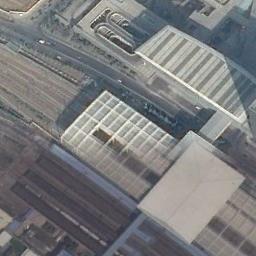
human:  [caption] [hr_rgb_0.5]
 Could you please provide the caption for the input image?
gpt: There are many buildings of different shapes beside the railway station .

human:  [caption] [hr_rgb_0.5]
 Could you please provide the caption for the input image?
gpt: The railway station has lots of railways and a white building .

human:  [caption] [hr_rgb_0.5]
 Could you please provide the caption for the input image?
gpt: The railway station is next to some buildings .

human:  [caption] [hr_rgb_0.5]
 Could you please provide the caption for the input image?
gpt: There is a large, Well-equipped railway station in the city .

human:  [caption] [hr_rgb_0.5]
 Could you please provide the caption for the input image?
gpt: There are some buildings beside the railway station .